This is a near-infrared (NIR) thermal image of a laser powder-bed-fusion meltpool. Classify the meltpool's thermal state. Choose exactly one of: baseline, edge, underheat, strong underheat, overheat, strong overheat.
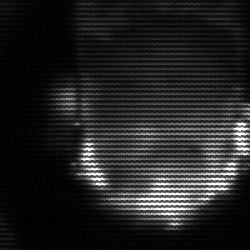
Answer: baseline